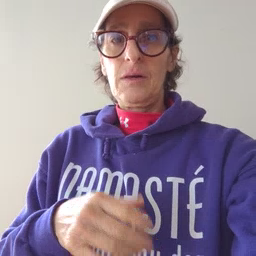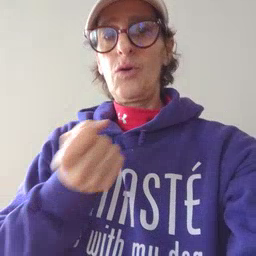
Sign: drawer